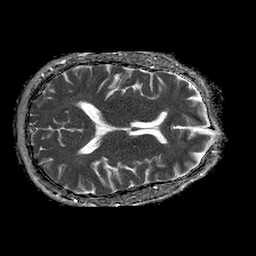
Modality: ADC
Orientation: axial
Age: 57
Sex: male
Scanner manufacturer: philips
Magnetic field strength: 1.5 T
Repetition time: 4.6 s
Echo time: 0.08631 s